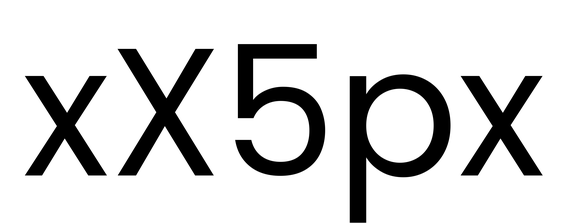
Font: Poppins-Regular